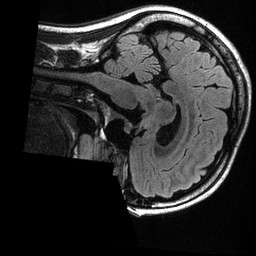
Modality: T2w
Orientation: sagittal
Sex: female
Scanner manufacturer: ge
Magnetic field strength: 3 T
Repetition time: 6 s
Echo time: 0.1256 s